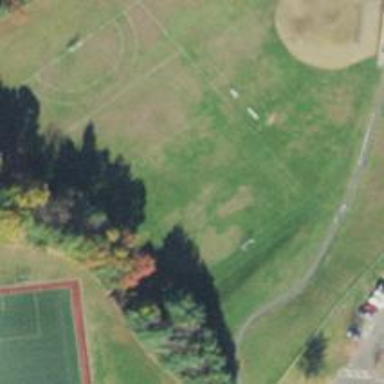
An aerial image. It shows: Softball pitch for leisure land activities.